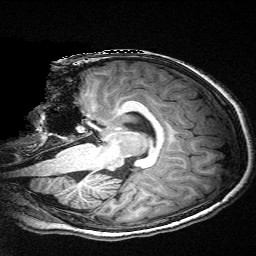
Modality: T1w
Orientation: sagittal
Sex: male
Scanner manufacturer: siemens
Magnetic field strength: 3 T
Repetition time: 2.3 s
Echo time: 0.00336 s